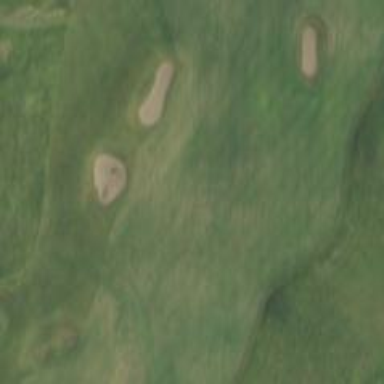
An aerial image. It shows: View of golf hole.